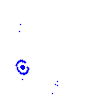
Particle: pion